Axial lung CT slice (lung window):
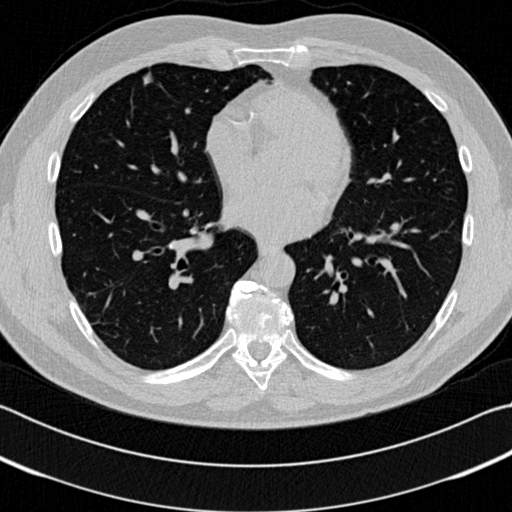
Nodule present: yes
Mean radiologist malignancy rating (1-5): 4